Question: Im very new to firebase i dont know that much the syntax to use. Im creating a game that have a timer, the timer will start if my game reads in the firebase that the start_gameRef is 'true'. The whole timer is completely working my main problem is reading the boolean value to firebase which is the trigger to start the game.
my firebase structure:

I know there is something wrong in this code below
'''
var start_gameRef = firebase.database().ref().child("switch");
'''
this is the whole function below
'''
function startGame(){
var timeleft = 60;
var start_gameRef = firebase.database().ref().child("switch");
if (start_gameRef == true) {
var downloadTimer = setInterval(function function1(){
document.getElementById("countdown").innerHTML = timeleft +
"&nbsp"+"seconds remaining";
document.getElementById("gameStart").disabled = true;
timeleft -= 1;
if(timeleft <= 0){
clearInterval(downloadTimer);
document.getElementById("gameStart").disabled = true;
document.getElementById("countdown").innerHTML = "Time is up!"
declareWinner();
}
}, 1000);
}
}
'''
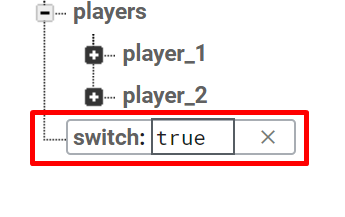
Answer: You need to specify the entire path to the node you want to read. So since 'switch' is under players, it'll be at the very least 'players/switch'. If 'players' is directly under the root of your database, that is:
'''
var start_gameRef = firebase.database().ref().child("playes/switch");
'''
Or slightly shorter with the same result:
'''
var start_gameRef = firebase.database().ref("playes/switch");
'''
---
But this doesn't read anything from the database yet, it merely sets up a reference to that data in the cloud. To actually read the data you need to attach a listener with 'on()' or 'once()':
'''
var start_gameRef = firebase.database().ref("playes/switch");
start_gameRef.once("value").then(function(snapshot) {
var value = snapshot.val();
if (value == true) {
...
'''
Note that reading from the database is quite well covered in the <URL> and in many tutorials out there, so I highly recommend studying those when you get stuck.